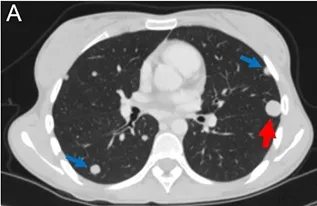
The target lesion located in the S1 + 2 of the left lung (marked by red arrows) decreased in size by 50% after 2 months of therapy with trametinib, hydroxychloroquine, and bevacizumab [from 18 mm Non-target lesions (marked by blue arrows) were detectable at baseline.
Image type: radiology (ct)